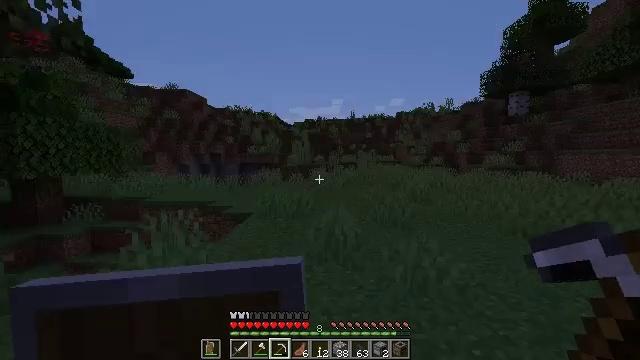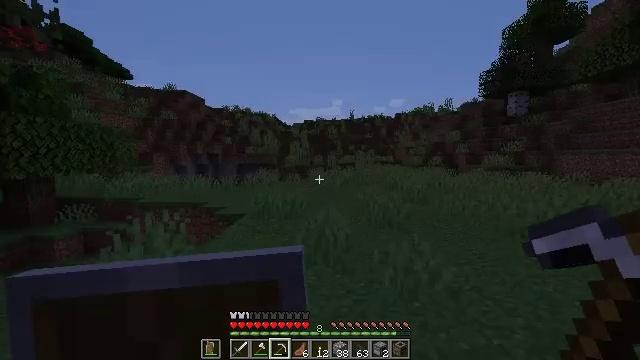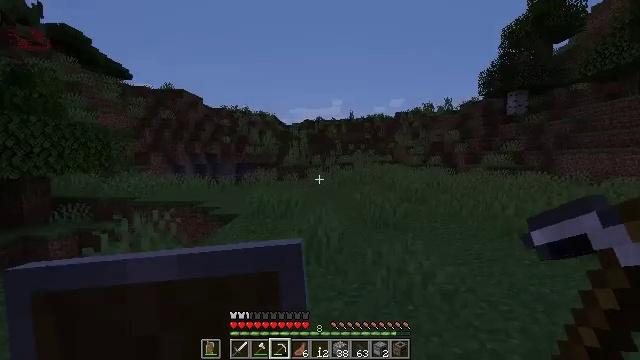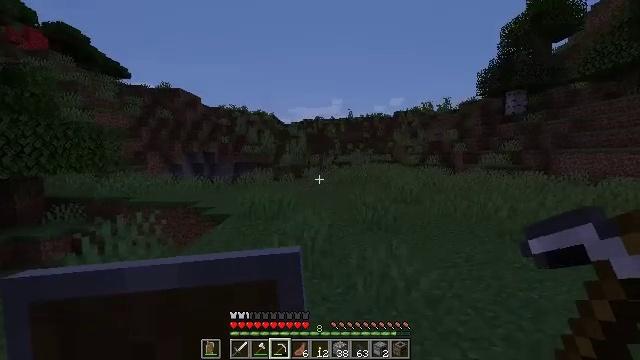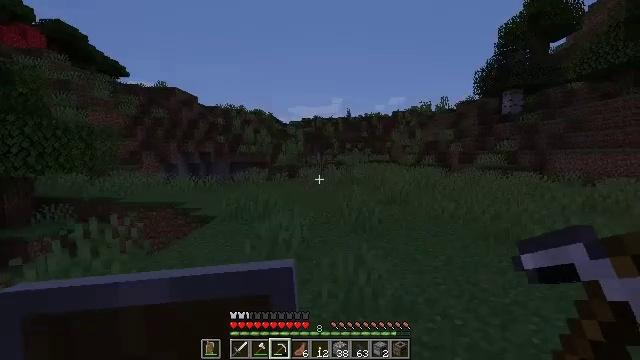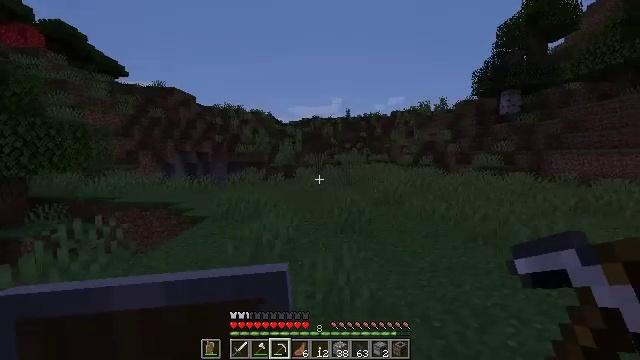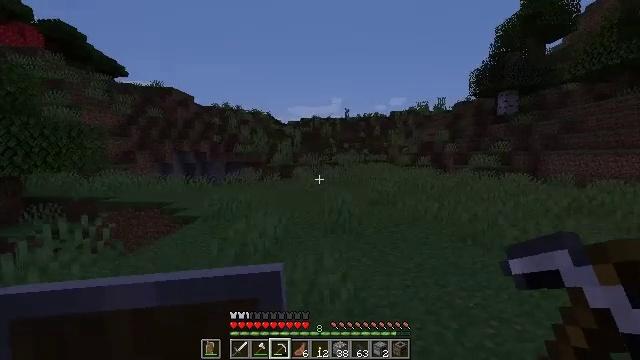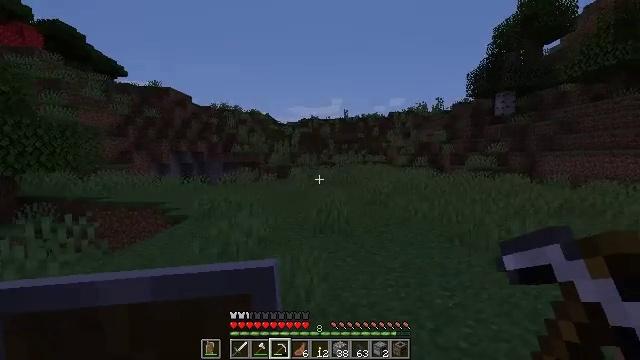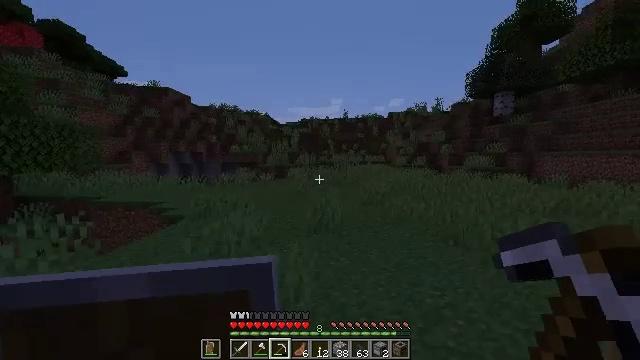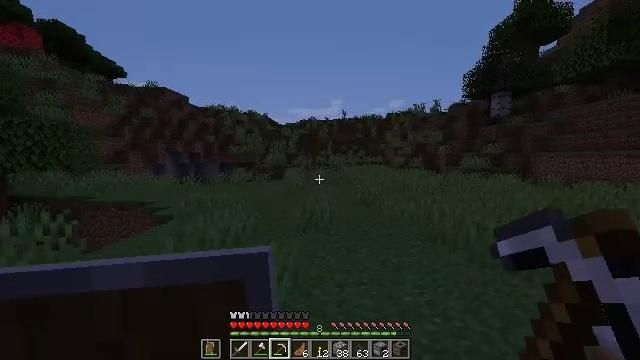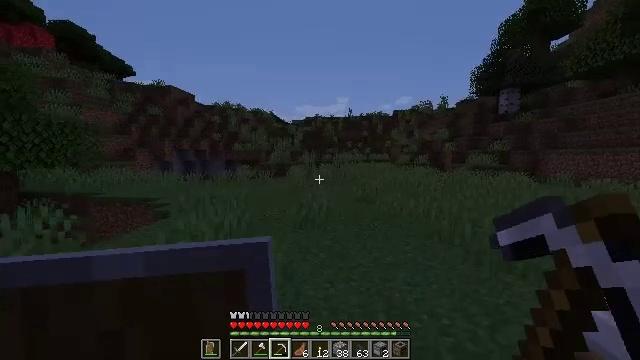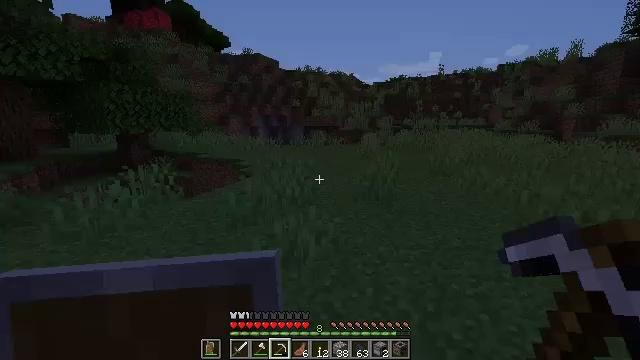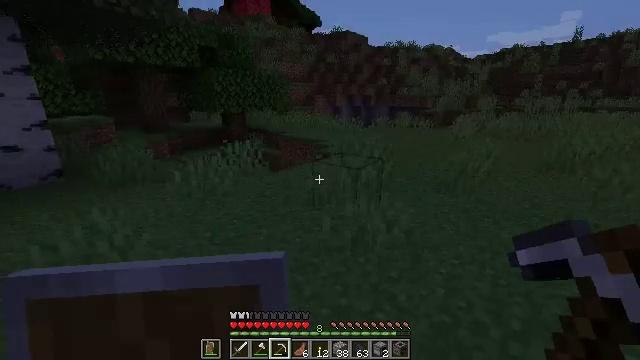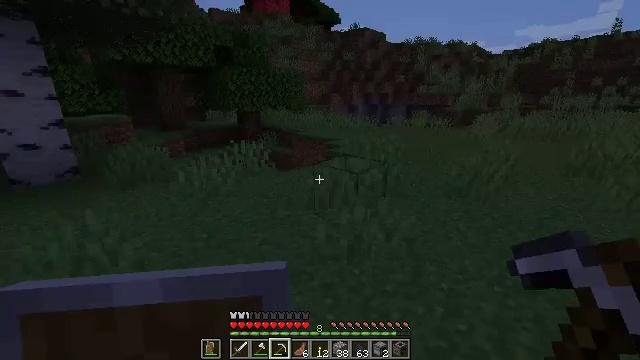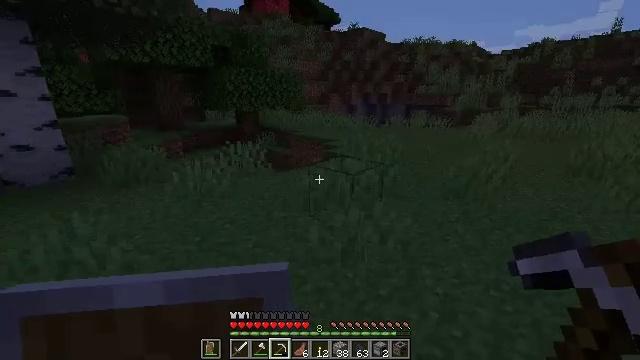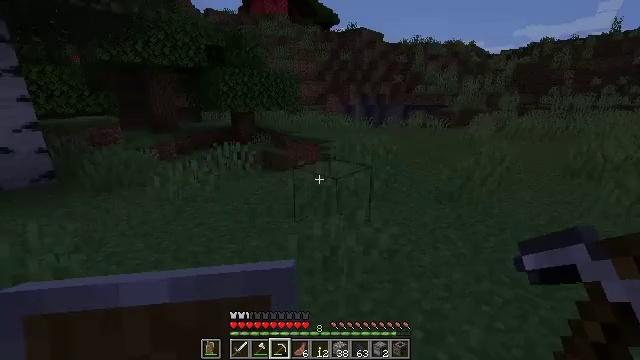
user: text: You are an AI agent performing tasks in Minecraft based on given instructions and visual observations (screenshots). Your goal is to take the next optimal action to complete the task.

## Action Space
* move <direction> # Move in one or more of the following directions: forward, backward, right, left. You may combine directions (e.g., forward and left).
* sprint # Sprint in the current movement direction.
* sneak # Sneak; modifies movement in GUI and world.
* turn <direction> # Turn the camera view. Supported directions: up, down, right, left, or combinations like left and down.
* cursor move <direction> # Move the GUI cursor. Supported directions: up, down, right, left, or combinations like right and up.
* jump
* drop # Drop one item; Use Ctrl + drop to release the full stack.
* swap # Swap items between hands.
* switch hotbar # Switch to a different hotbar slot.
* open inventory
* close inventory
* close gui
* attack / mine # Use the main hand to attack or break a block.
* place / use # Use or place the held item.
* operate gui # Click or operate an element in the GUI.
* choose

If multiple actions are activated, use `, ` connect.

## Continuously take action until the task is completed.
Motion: motion action
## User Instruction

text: Collect the yellow bed from its place.
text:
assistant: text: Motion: move forward and move right
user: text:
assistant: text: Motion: move right
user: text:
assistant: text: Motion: move right
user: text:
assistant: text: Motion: move right
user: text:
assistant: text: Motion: move right
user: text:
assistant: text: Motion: move right
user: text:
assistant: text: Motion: move right
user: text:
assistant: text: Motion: move right
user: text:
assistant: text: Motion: move right
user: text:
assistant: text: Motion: move forward and move right, turn left
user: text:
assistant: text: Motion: move forward and move right, turn left and down
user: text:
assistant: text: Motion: move forward and move right, turn left and down
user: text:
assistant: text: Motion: move forward and move right, turn left
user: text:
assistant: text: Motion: move forward and move right
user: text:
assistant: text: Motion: move forward and move right
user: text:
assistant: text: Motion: move right
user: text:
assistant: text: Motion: move right
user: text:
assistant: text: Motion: move back and move right
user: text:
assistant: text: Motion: move back and move right
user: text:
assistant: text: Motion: move back
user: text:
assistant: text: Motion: move back
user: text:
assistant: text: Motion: move back, turn right
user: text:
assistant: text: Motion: move back, turn right
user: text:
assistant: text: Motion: turn right and down
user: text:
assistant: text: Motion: no_op
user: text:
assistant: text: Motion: no_op
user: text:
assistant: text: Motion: no_op
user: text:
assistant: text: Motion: turn left and up
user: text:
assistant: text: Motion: turn right
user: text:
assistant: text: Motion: turn right and down